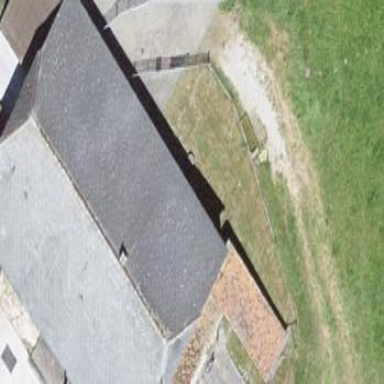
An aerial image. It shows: Farm building.